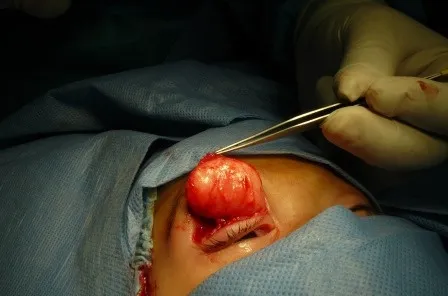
Peroperative photograph shows a yellowish-white soft tissue mass.
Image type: medical_photograph (other_medical_photograph)